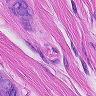
Metastatic tissue present: yes